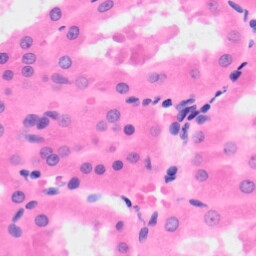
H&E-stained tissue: Kidney